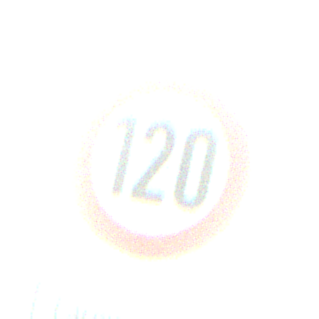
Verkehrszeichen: Geschwindigkeit120
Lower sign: HinweisDurchVerbaleAngabe6
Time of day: MorningAfternoon
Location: Outdoor (Nature)
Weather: PartlyCloudy
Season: NotSpecified
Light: Natural